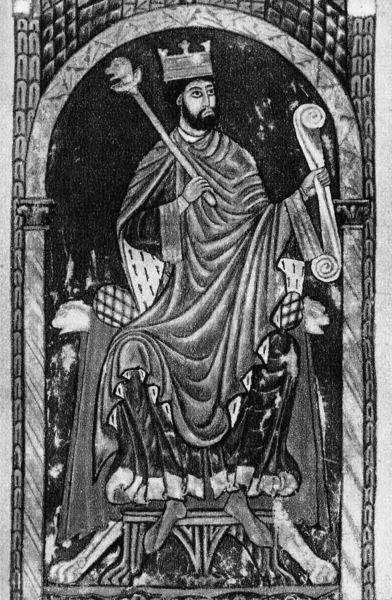
Titel: Tumbo A
Institution: Santiago de Compostela, Archivo de la Catedral
Schlagwörter: gemälde, schwarz, kirche, renaissance, perspektive, könig, thron, krönung, zepter, knönung